Aerial crown-view tile of a tropical tree (Barro Colorado Island, Panama), acquired 20240813:
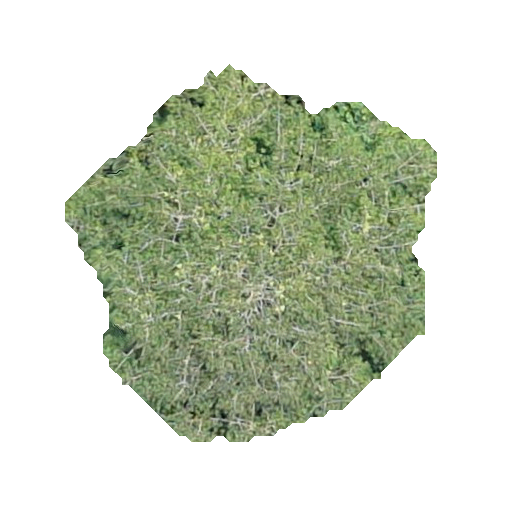
Species: Virola surinamensis
GBIF accepted scientific name: Virola surinamensis
Crown area: 147.561 m²